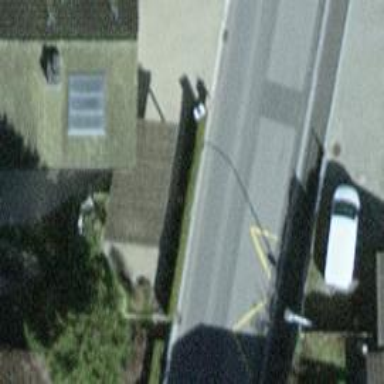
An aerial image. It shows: Public transport stop position.